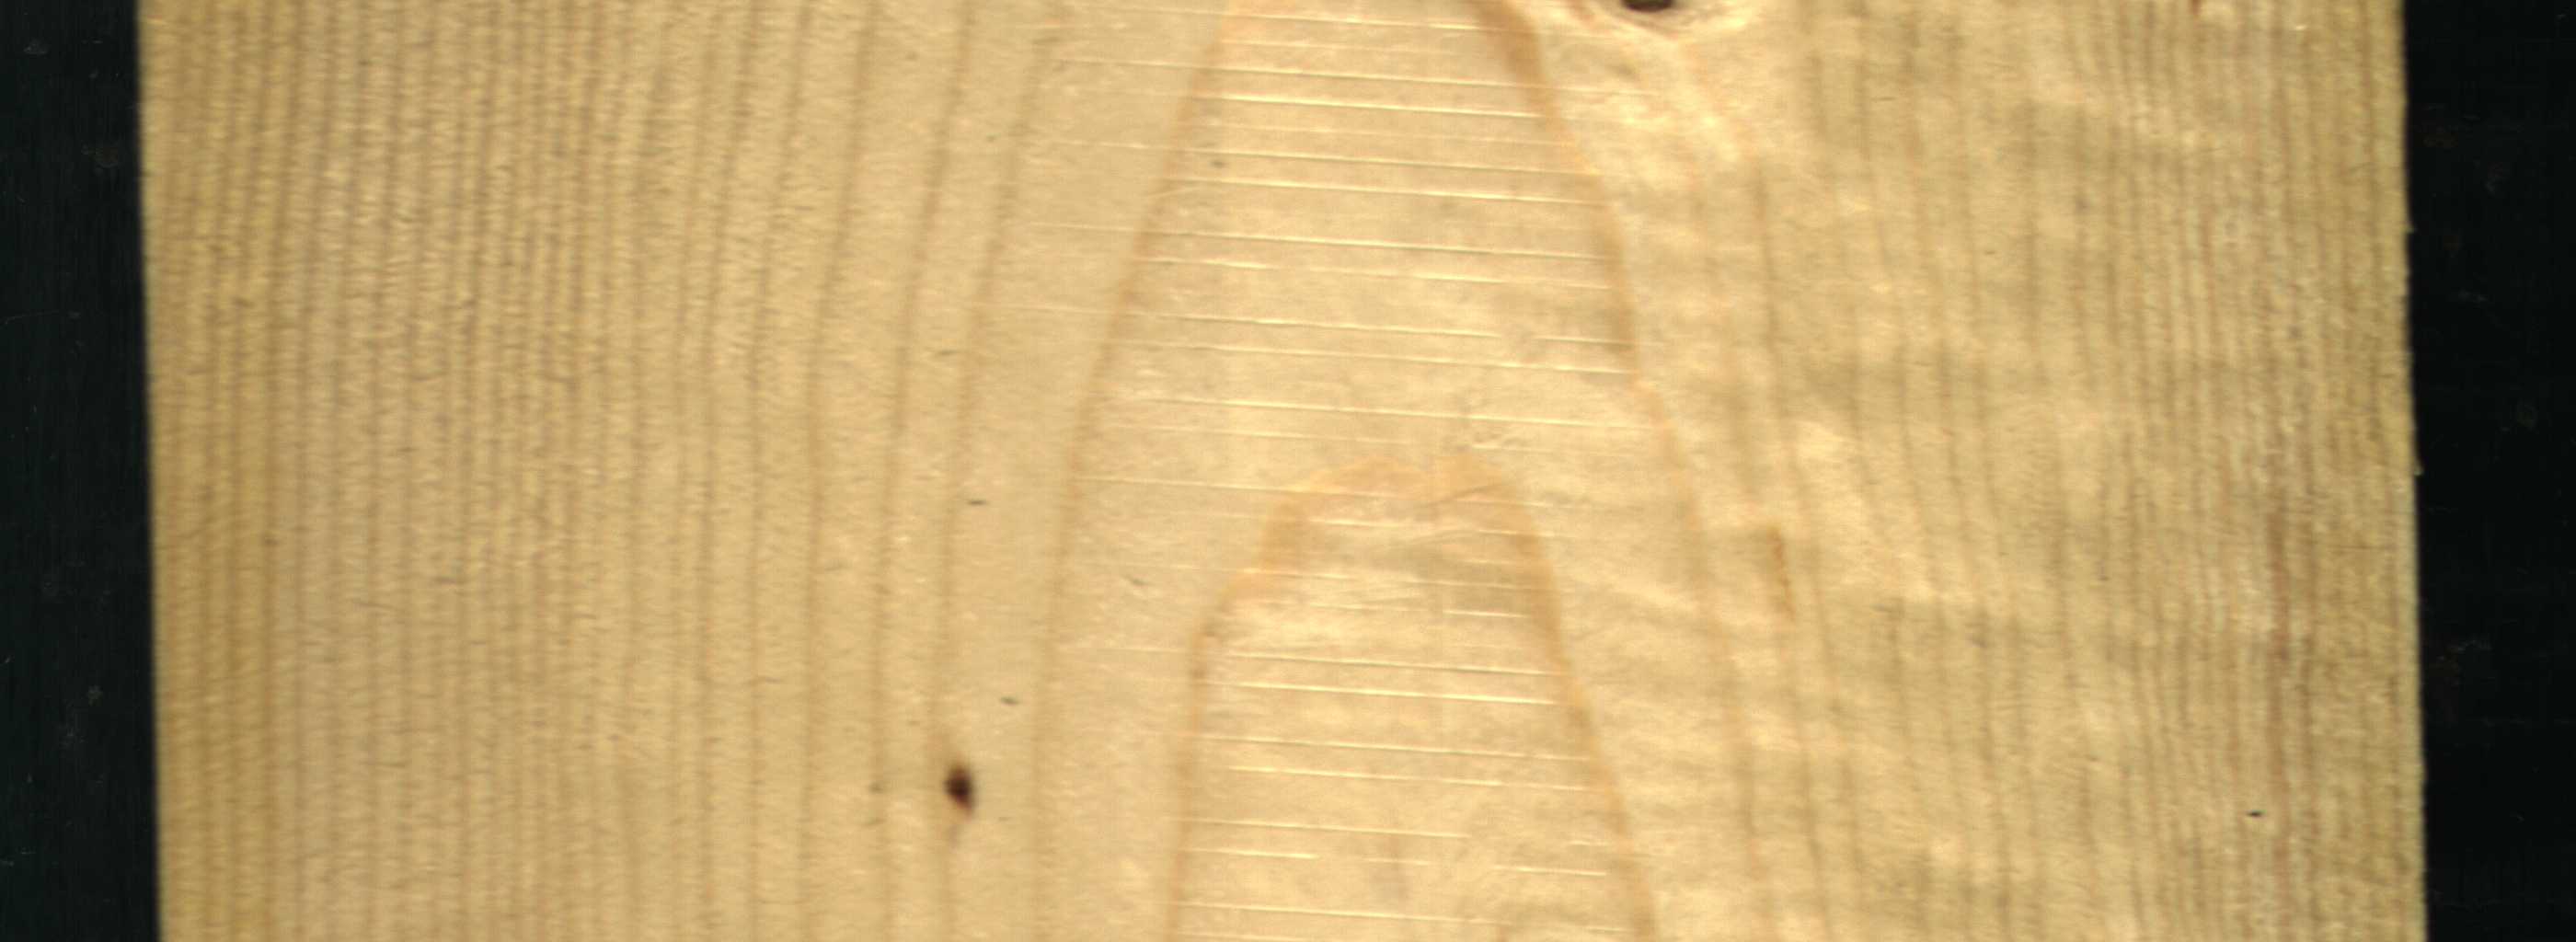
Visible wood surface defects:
resin
Dead_Knot